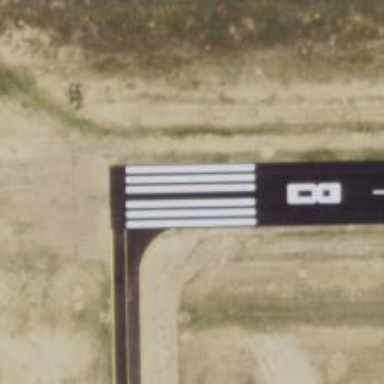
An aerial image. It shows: Runway surface made of asphalt at airport.